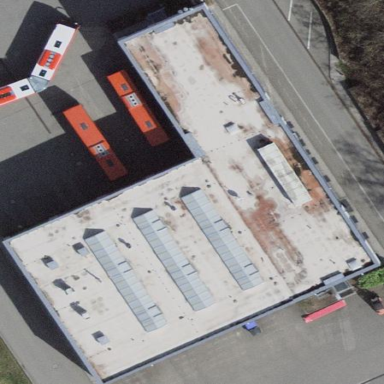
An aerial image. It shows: Industrial building.